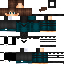
A male human skin with medium skin, wearing brown long hair dressed in a blue hoodie and black pants, featuring a closed mouth.